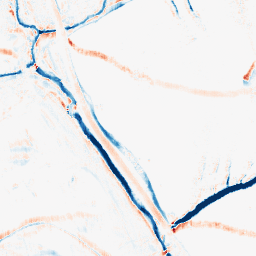
Category: morphological
Decomposition family: morphological_rect
Decomposition parameters: operation: average
width: 5
height: 10
Upsampling method: quartic
Upsampling parameters: scale: 2
Upsampling scale: 2